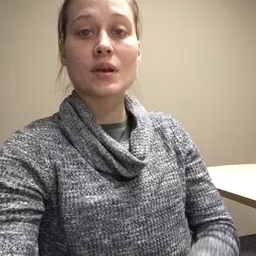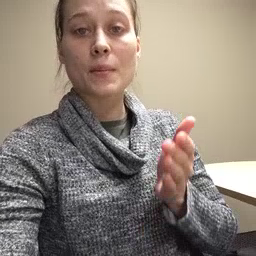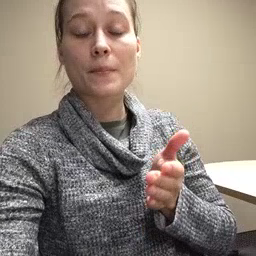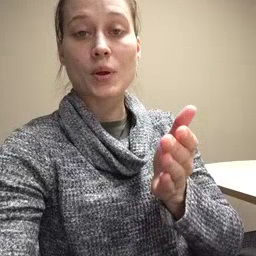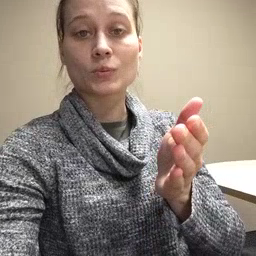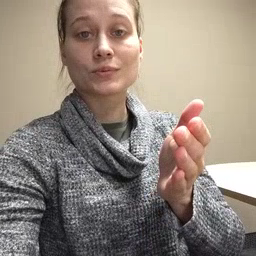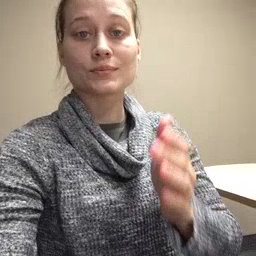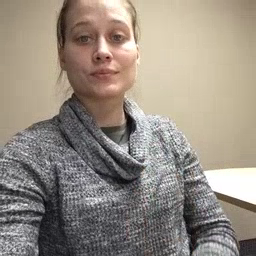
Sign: boat